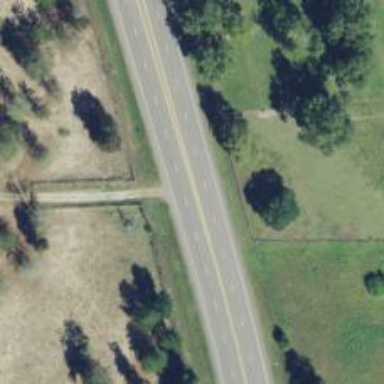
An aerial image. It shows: Trunk highway.